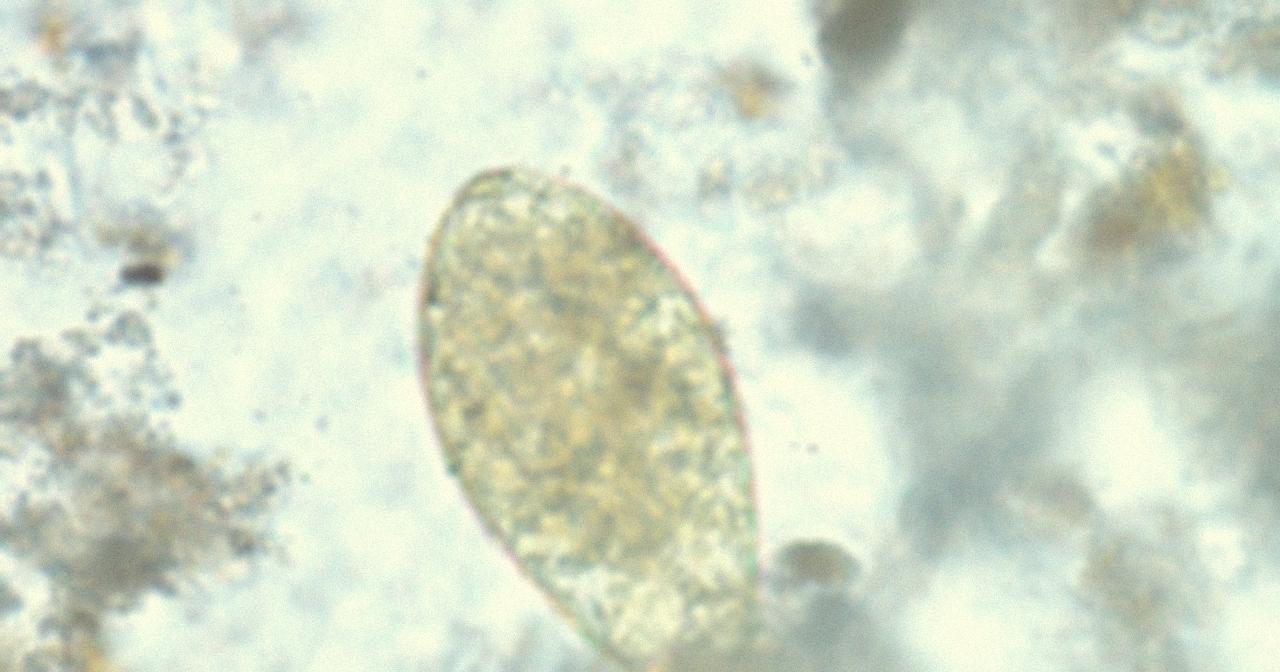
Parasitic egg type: Fasciolopsis buski